Question: How to mask/crop a picture using the pattern like the image in 'UIImageView'? Can any one help me with refrences?

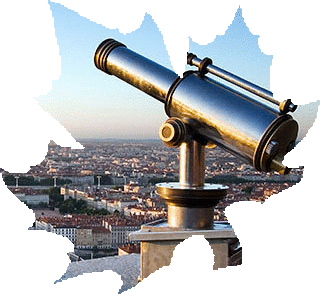
Answer: Pass two images to the below function. 1) Image to be mask and 2) your mask pattern Image.
'''
- (UIImage*) maskImage:(UIImage *)image withMask:(UIImage *)maskImage {
CGImageRef maskRef = maskImage.CGImage;
CGImageRef mask = CGImageMaskCreate(CGImageGetWidth(maskRef),
CGImageGetHeight(maskRef),
CGImageGetBitsPerComponent(maskRef),
CGImageGetBitsPerPixel(maskRef),
CGImageGetBytesPerRow(maskRef),
CGImageGetDataProvider(maskRef), NULL, false);
CGImageRef masked = CGImageCreateWithMask([image CGImage], mask);
return [UIImage imageWithCGImage:masked];
}
'''
You can refer the full tutorial <URL>.
If you want to clip image by passing some path then have a look at this <URL>.
Hope this will solve your problem.